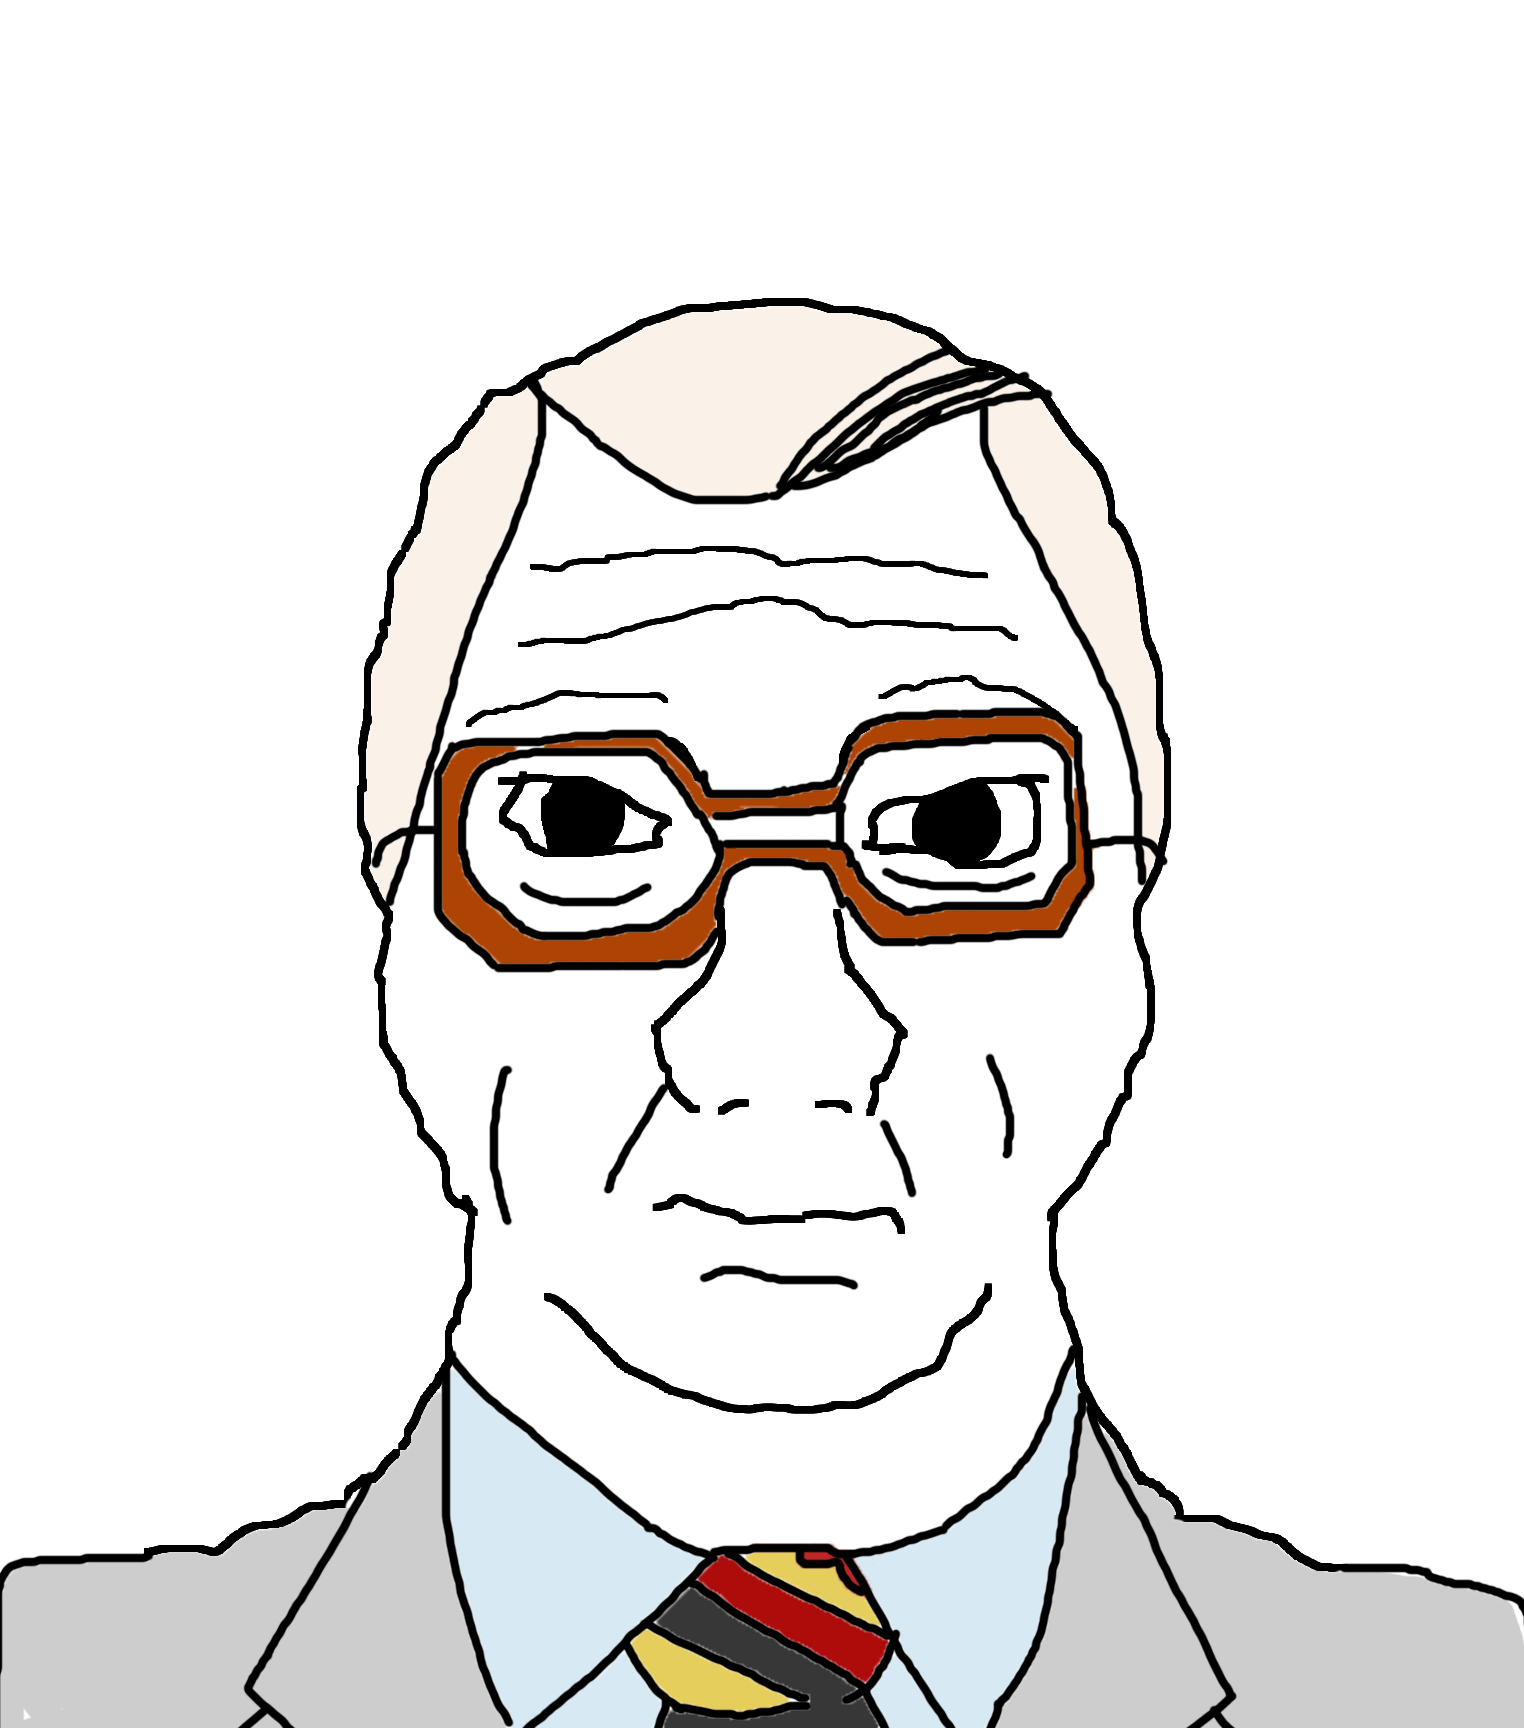
Label: 5_Front_Wojak